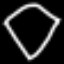
Label: diamond